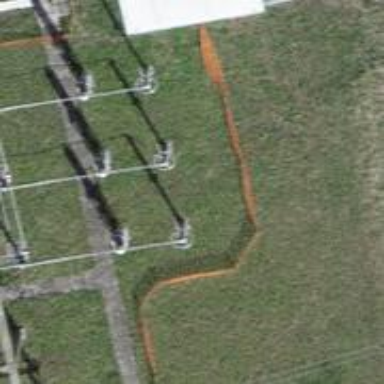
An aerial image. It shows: Insulator used in power systems.